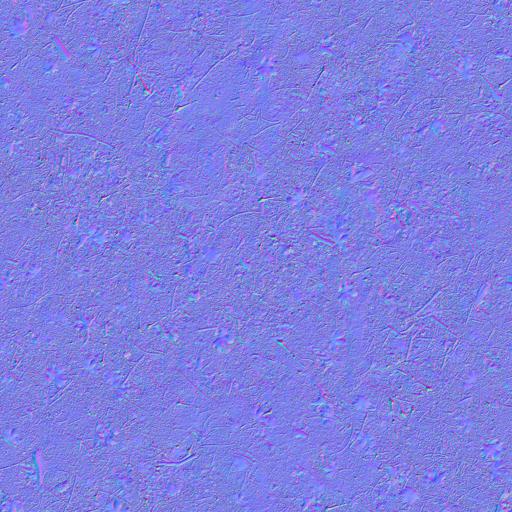
brown dirt dirty ground leaf leaves mud